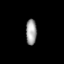
Tissue: lung
Cell type: Endothelial cells
Senescence score: 0.6158
Nuclear area (px): 269
Mean DAPI intensity: 159.602